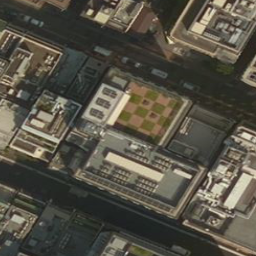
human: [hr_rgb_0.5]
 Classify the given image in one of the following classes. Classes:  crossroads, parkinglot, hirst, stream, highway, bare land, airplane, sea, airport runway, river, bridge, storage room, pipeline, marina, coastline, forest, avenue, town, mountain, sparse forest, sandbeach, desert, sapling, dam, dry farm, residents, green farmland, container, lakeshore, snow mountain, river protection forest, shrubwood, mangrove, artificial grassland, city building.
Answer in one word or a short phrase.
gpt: city building